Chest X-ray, PA view. Patient: 54 years old, sex M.
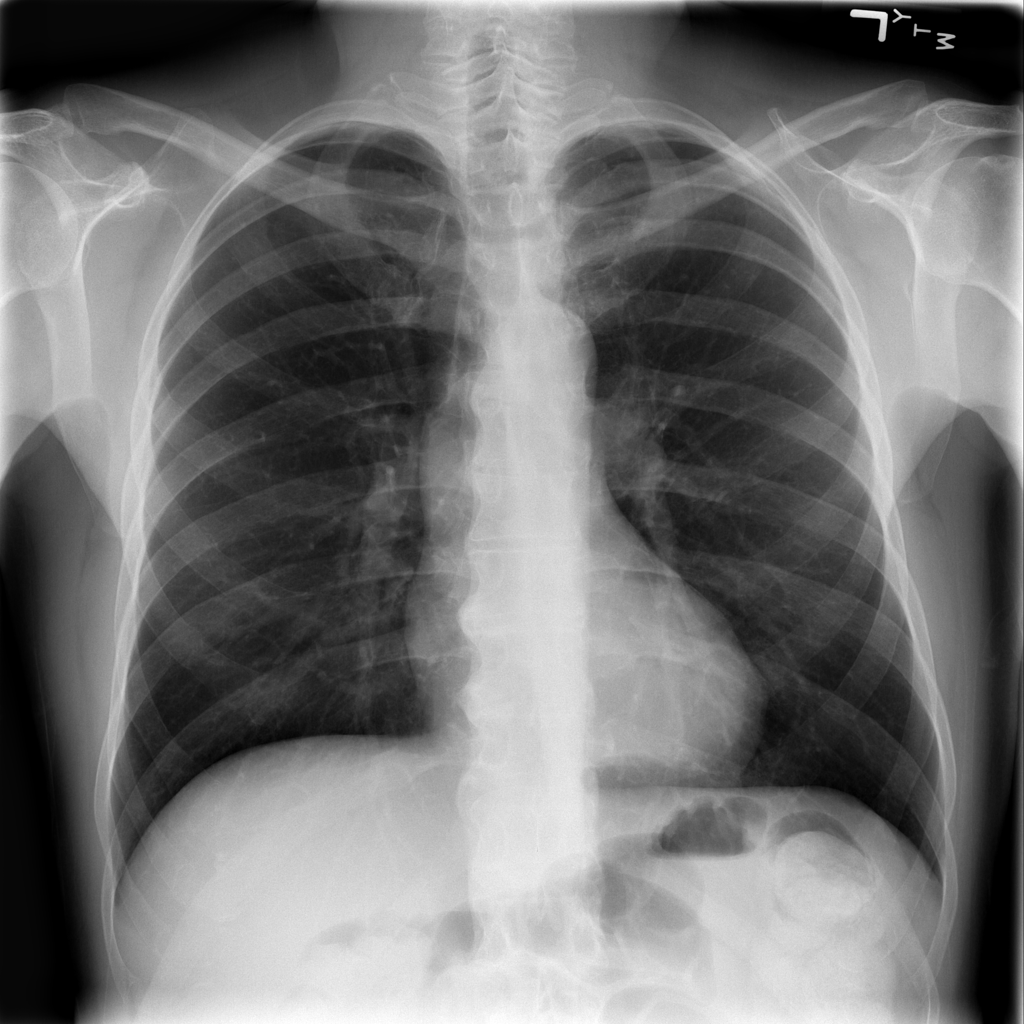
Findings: No Finding